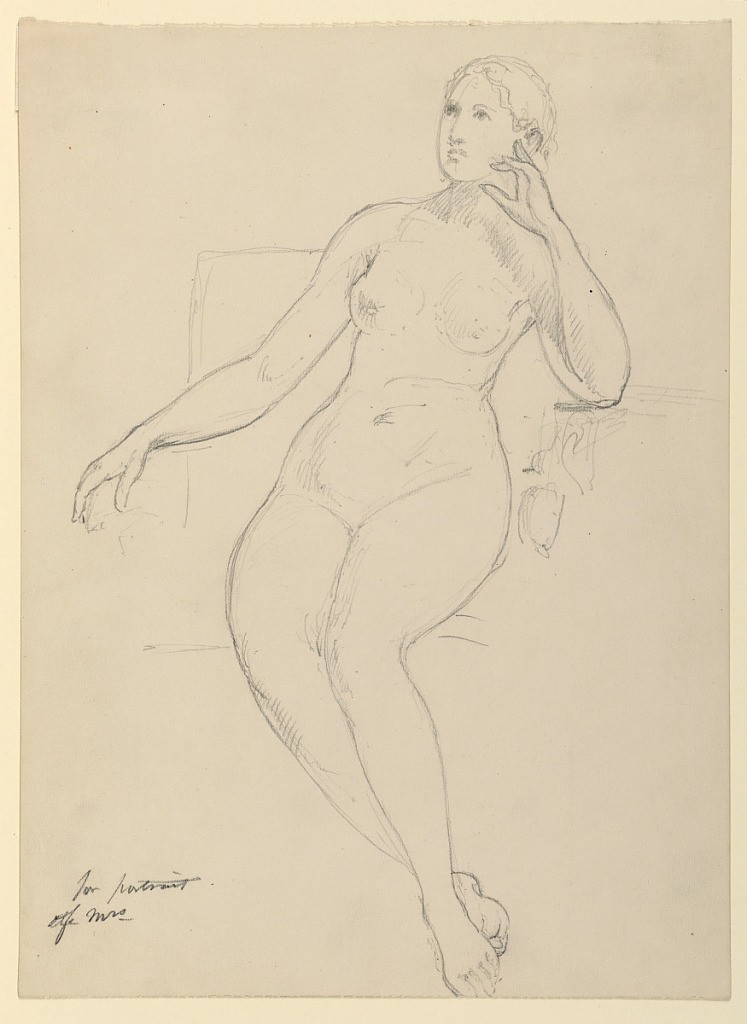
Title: Seated Female Nude
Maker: Daniel Huntington, American, 1816–1906
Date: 1870–80
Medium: Graphite on off-white wove paper
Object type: Drawing
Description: Nude female figure, seated in a chair, facing frontally and turned slightly to the left. Her head rests on her left hand, with her elbow resting on a surface, possibly a table. Right hand on arm of chair, and ankles crossed.